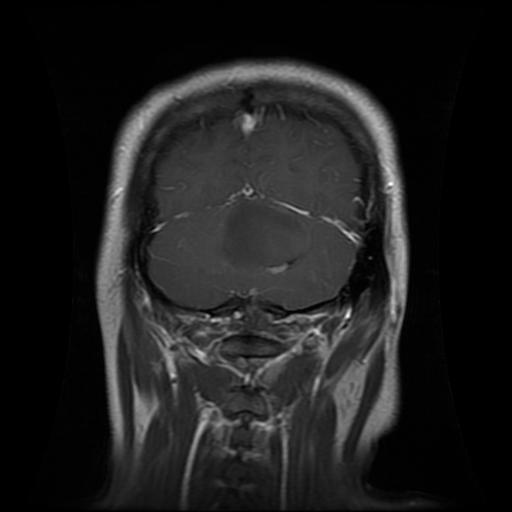
Label: glioma